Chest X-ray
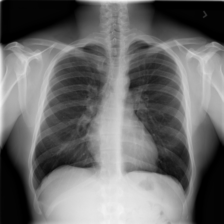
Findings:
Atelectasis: negative
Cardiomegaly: negative
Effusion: negative
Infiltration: positive
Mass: negative
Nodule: negative
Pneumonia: negative
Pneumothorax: negative
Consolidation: negative
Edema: negative
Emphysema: negative
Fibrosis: negative
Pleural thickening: negative
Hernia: negative